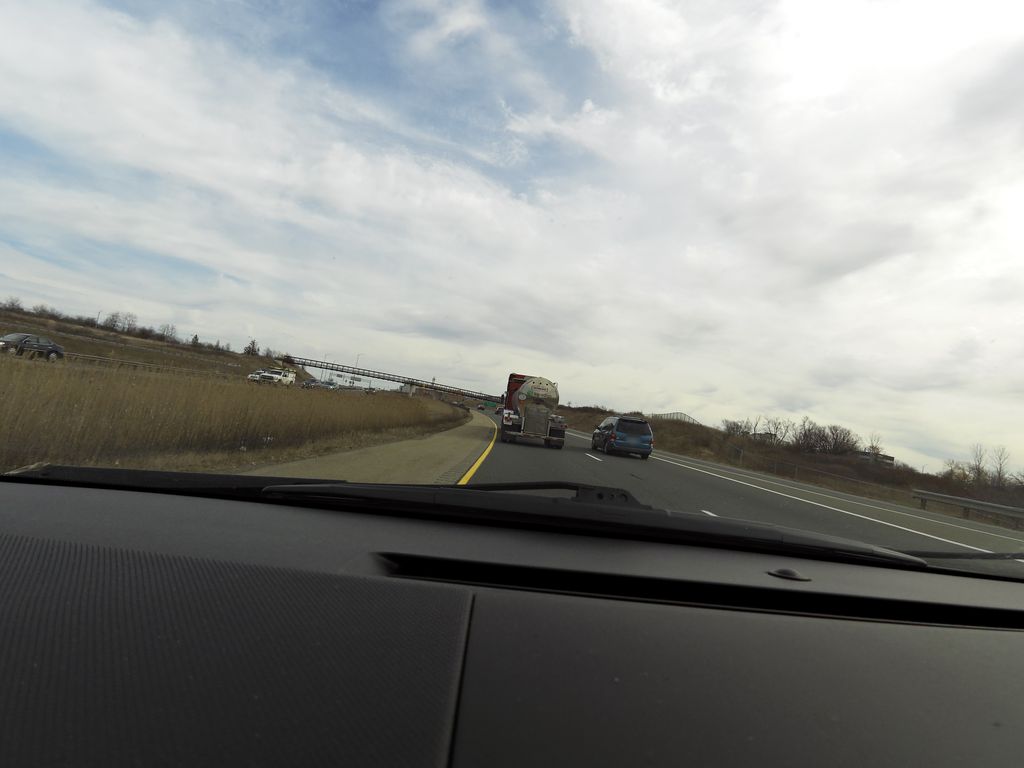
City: hamilton